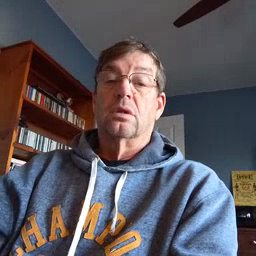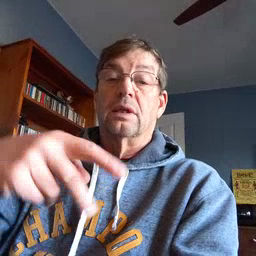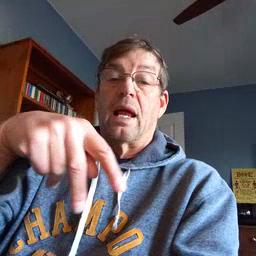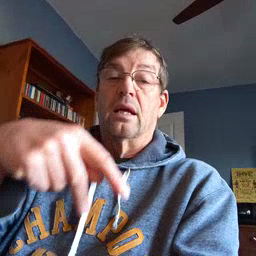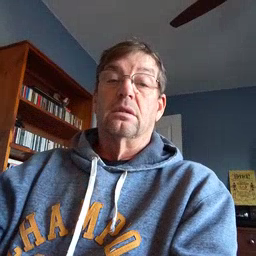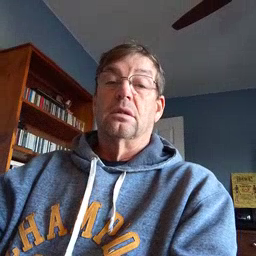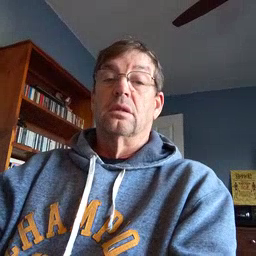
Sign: dance